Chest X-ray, PA view. Patient: 46 years old, sex F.
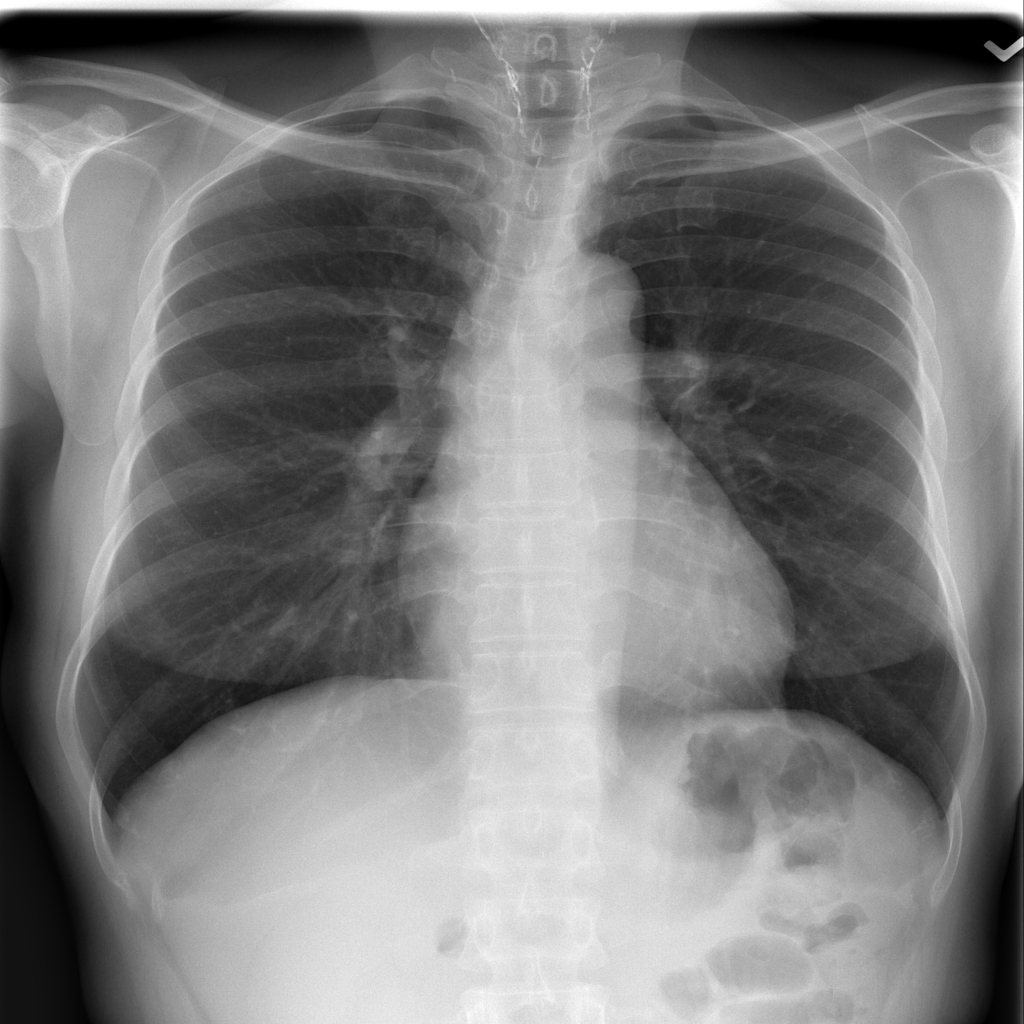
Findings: No Finding